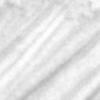
Label: change